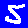
Digit: 5